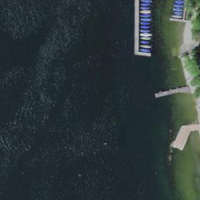
EUNIS habitat code: 14
Species observed at this site:
Phalaropus fulicarius